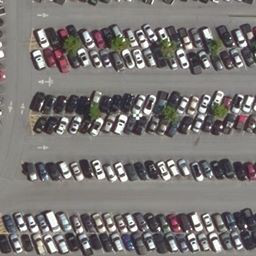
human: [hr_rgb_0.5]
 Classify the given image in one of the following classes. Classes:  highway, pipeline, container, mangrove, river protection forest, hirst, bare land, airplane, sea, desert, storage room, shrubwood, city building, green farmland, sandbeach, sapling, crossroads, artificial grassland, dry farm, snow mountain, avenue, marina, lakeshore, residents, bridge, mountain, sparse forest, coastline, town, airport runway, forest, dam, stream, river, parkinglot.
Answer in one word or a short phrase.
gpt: parkinglot